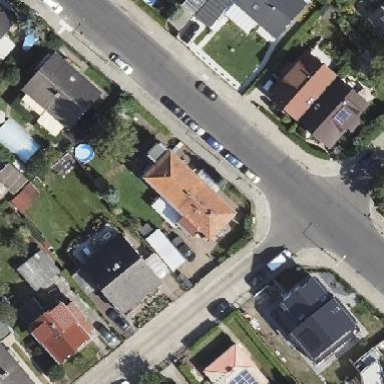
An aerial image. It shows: Detached building with hipped roof shape.